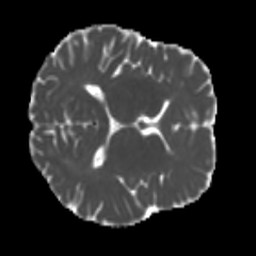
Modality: MD
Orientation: axial
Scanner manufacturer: siemens
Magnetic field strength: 3 T
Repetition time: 4 s
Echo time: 0.0594 s